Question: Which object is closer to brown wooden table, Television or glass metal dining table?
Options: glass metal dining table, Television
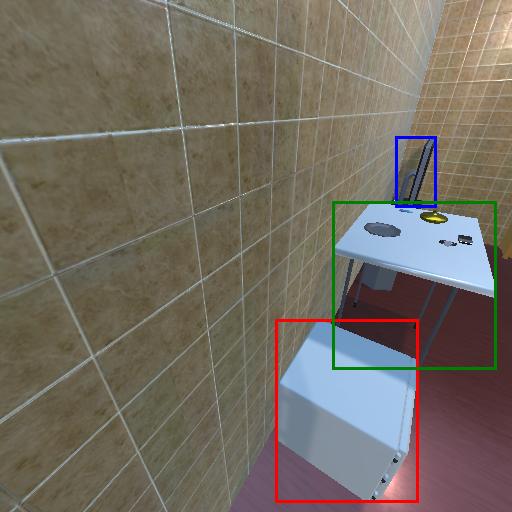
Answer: glass metal dining table